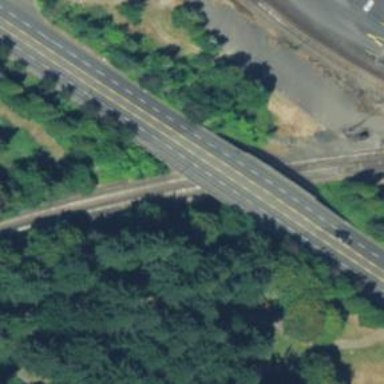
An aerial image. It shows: Primary highway with bridge. The sidewalk is on the left side.